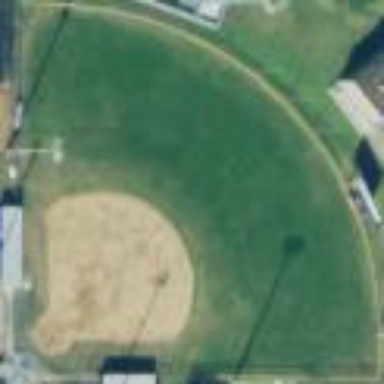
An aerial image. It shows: Softball pitch for leisure sports.